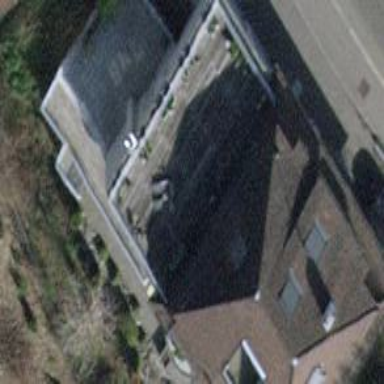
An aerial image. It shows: Balcony as part of building.